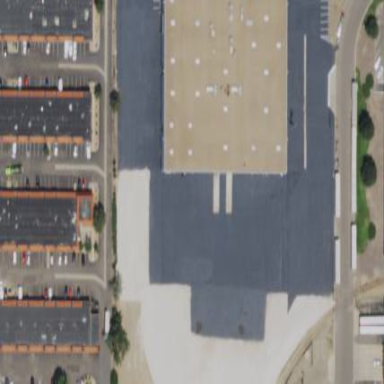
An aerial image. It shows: Warehouse.